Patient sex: M
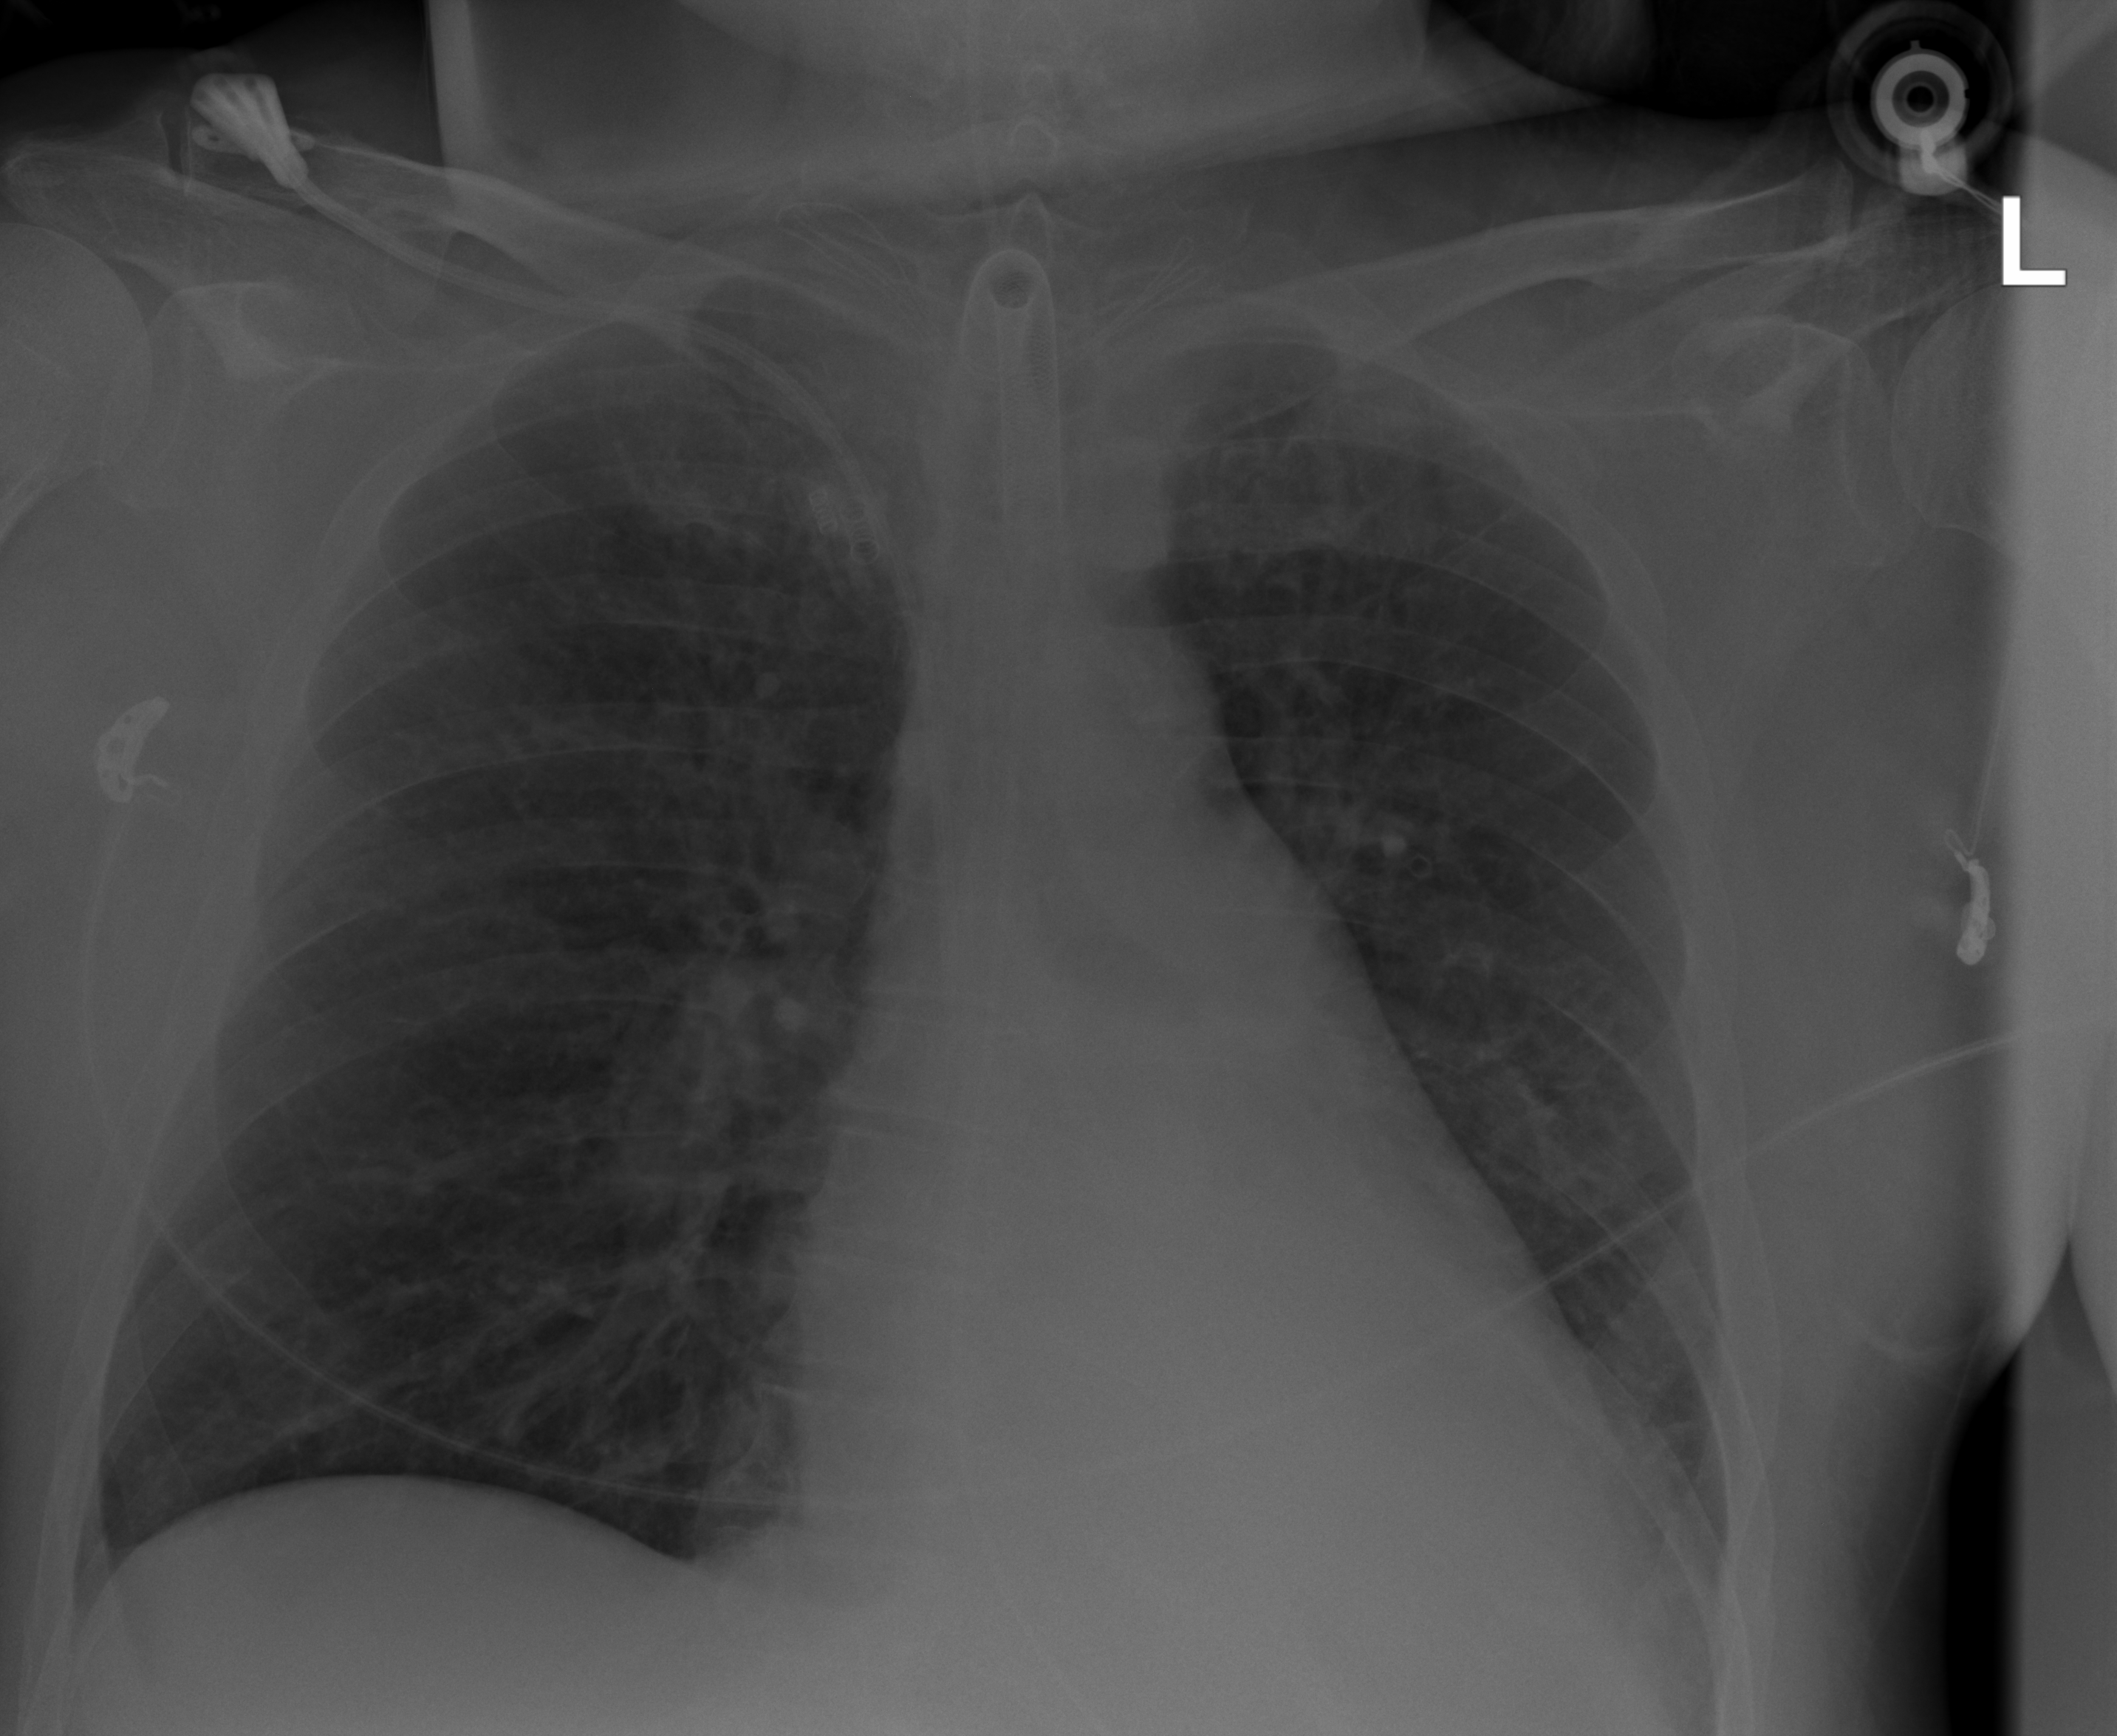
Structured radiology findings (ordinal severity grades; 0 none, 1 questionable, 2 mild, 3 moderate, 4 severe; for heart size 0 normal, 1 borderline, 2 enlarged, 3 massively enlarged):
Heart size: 2
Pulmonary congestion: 1
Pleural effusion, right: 0
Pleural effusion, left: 2
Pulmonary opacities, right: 0
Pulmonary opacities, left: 0
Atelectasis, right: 0
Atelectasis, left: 2